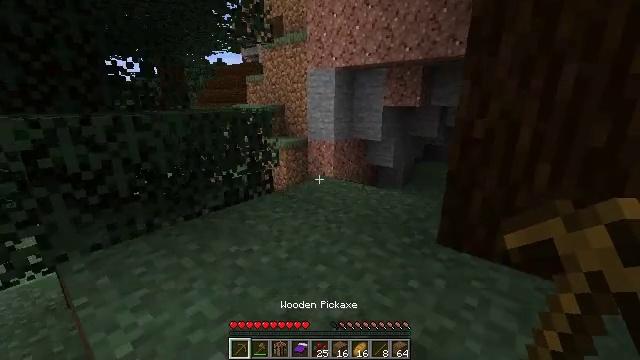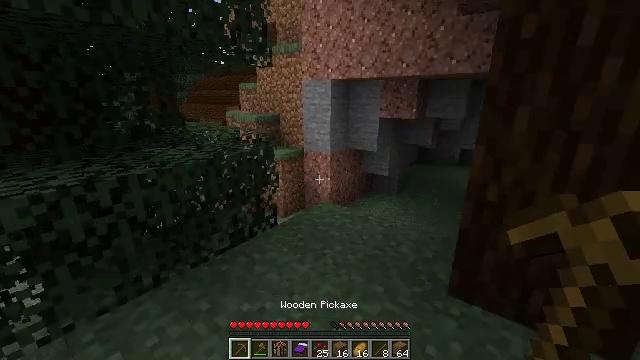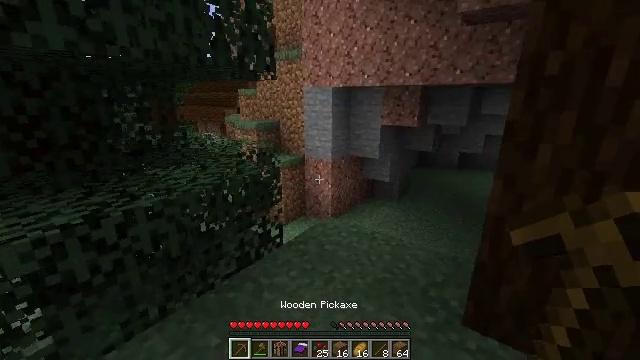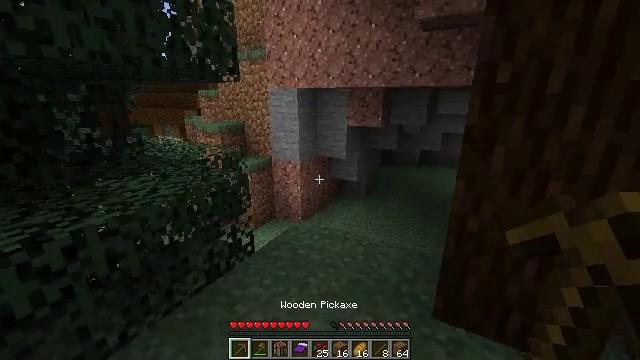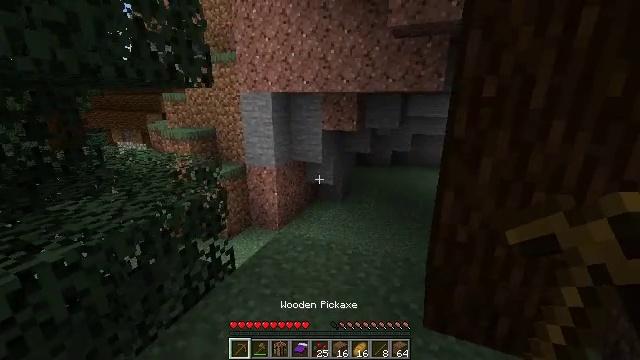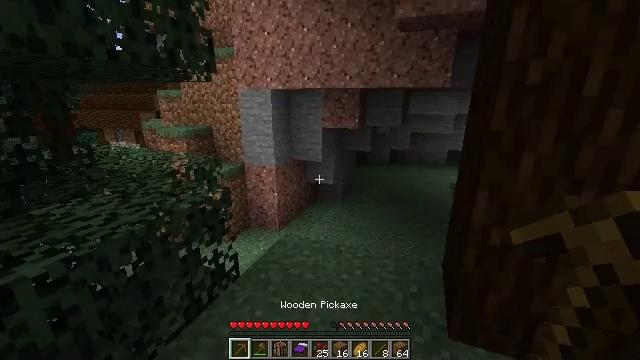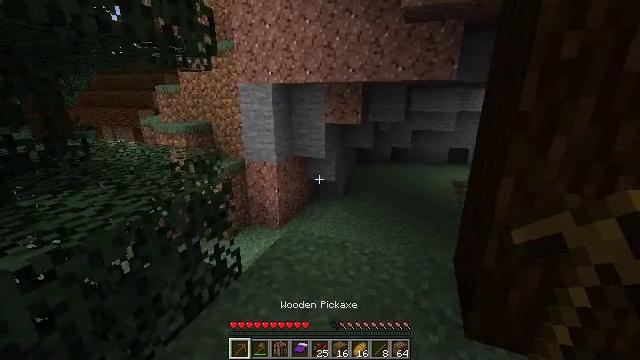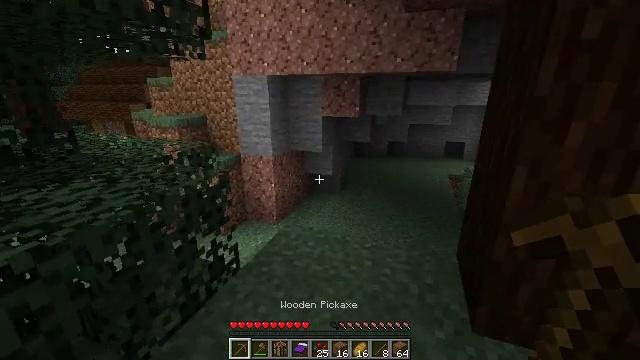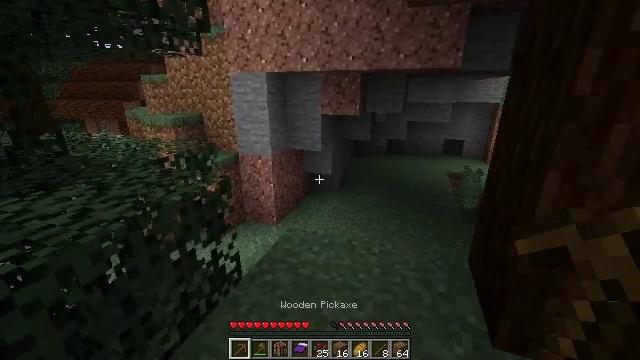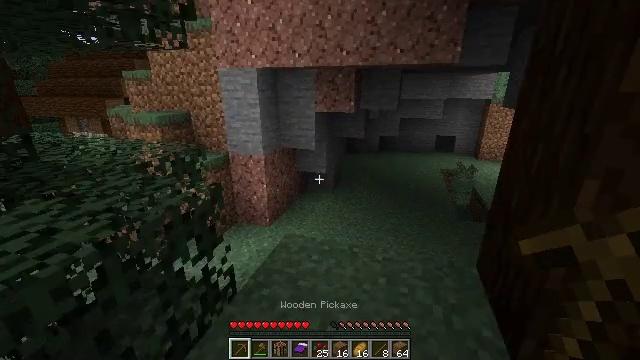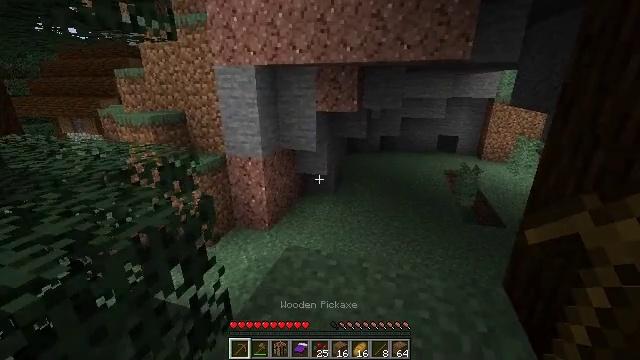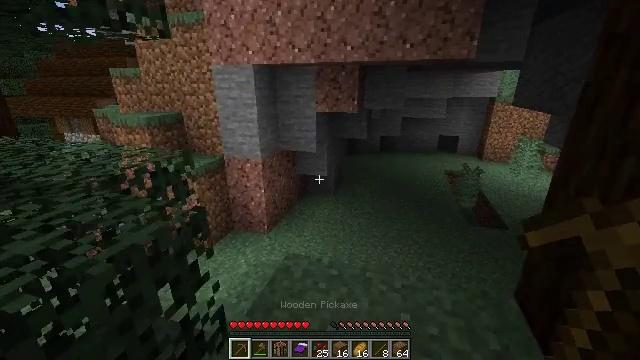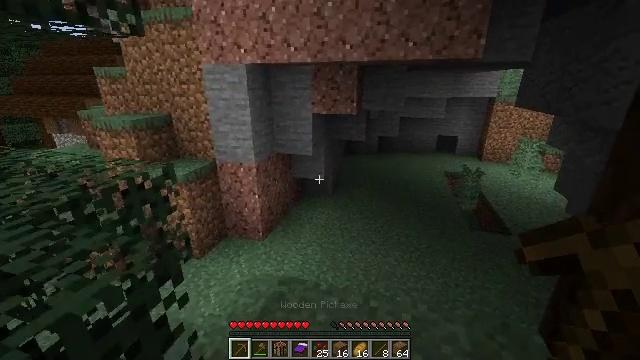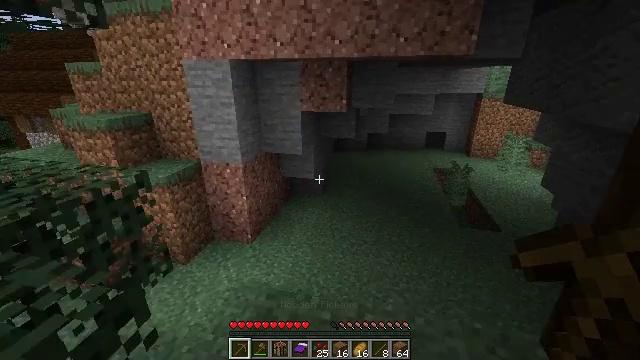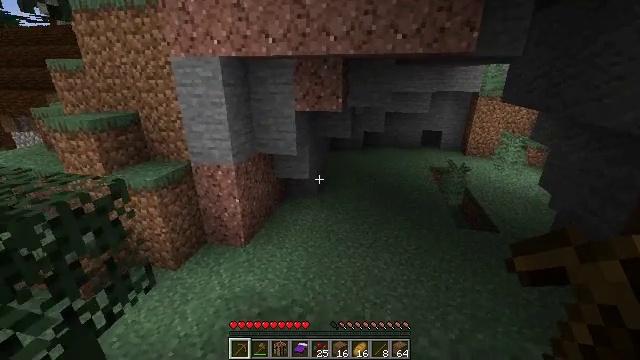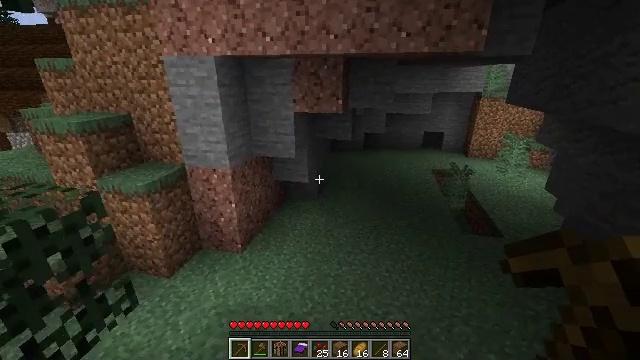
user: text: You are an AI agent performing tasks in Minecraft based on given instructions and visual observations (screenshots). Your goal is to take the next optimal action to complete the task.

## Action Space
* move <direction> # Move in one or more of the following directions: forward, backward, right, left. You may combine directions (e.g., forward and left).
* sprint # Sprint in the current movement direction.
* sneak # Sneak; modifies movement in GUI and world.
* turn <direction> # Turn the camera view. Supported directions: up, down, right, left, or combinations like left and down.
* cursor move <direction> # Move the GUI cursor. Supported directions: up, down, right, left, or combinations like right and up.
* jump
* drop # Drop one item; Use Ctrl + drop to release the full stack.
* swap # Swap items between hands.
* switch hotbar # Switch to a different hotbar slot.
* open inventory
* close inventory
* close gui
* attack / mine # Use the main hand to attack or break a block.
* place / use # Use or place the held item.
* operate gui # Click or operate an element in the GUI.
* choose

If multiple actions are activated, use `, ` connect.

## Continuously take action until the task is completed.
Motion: motion action
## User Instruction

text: Collect the large fern.
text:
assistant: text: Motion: move forward and move left, turn right and down, jump
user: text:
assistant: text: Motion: move forward, jump
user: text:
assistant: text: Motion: move forward, turn right
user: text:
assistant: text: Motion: move forward, turn right
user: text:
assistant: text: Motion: move forward, turn right
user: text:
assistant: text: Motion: move forward
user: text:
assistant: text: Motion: move forward, turn right and down
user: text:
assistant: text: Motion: move forward
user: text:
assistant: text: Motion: move forward, turn right
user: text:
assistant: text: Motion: move forward
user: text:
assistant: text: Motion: move forward
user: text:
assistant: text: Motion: move forward
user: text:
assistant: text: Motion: move forward, turn right
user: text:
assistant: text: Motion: move forward, turn right
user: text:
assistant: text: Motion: move forward
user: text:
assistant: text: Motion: move forward
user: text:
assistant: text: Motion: move forward, turn down
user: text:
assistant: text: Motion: move forward
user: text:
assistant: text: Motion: move forward
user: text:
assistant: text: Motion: move forward
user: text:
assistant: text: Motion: move forward
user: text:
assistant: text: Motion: move forward
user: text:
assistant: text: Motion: move forward
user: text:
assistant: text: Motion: move forward
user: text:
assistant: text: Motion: move forward
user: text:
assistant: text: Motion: move forward
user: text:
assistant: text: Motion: move forward, turn right and down
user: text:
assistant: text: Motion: move forward, turn right and up
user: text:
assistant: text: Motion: move forward and move right, turn right and up
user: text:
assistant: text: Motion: move forward and move right, turn right and up